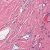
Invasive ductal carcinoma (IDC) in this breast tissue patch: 0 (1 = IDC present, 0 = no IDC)